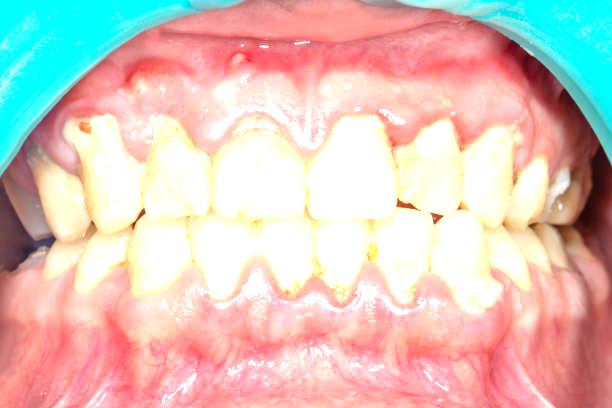
Condition: Gingivitis